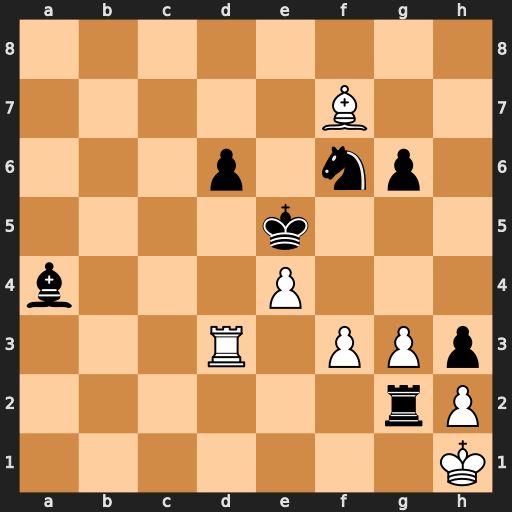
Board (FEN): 8/5B2/3p1np1/4k3/b3P3/3R1PPp/6rP/7K
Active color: w
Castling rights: -
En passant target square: -
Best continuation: f4+ Kxe4 Bxg6#